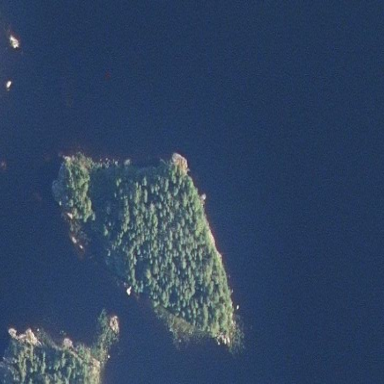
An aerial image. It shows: Islet.